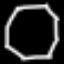
Label: octagon